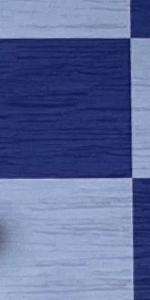
Label: Empty